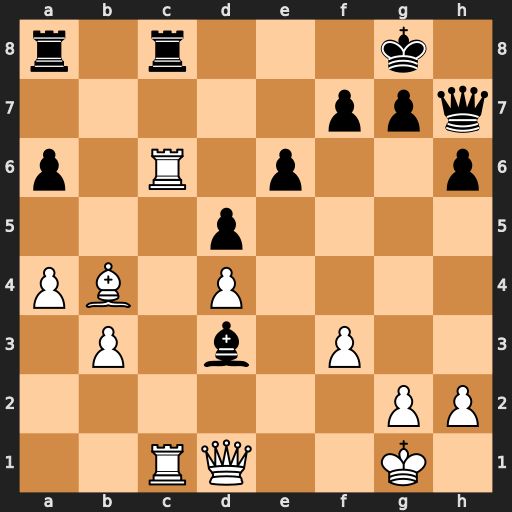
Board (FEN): r1r3k1/5ppq/p1R1p2p/3p4/PB1P4/1P1b1P2/6PP/2RQ2K1
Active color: w
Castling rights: -
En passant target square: -
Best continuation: Rxc8+ Rxc8 Rxc8#